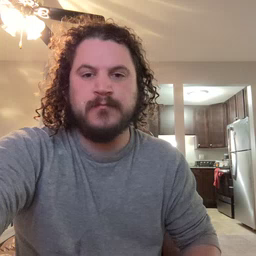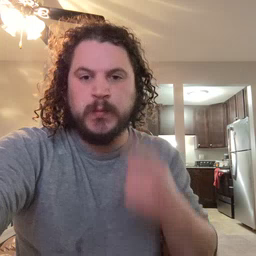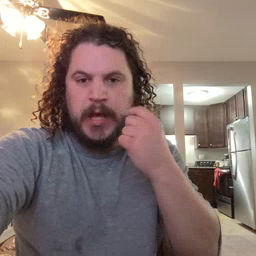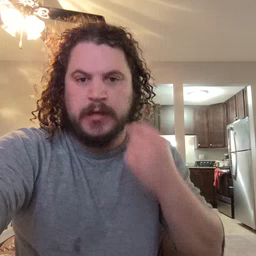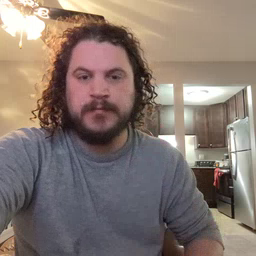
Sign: cry